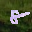
Label: 8